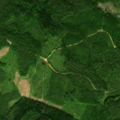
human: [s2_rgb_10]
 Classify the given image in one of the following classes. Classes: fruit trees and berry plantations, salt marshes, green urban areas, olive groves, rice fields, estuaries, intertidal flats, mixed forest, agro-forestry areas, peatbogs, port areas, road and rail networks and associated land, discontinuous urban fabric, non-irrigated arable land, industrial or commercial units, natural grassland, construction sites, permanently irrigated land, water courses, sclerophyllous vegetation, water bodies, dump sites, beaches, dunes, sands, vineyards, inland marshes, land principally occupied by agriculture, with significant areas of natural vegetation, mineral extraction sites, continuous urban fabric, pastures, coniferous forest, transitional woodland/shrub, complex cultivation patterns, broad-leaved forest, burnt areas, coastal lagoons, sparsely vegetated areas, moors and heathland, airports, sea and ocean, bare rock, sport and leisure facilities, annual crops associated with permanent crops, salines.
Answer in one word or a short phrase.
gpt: coniferous forest, transitional woodland/shrub